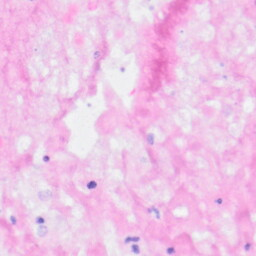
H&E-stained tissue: Kidney